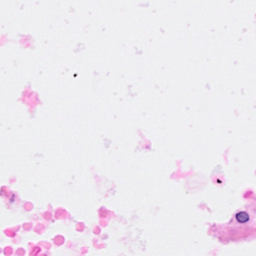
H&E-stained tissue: Breast